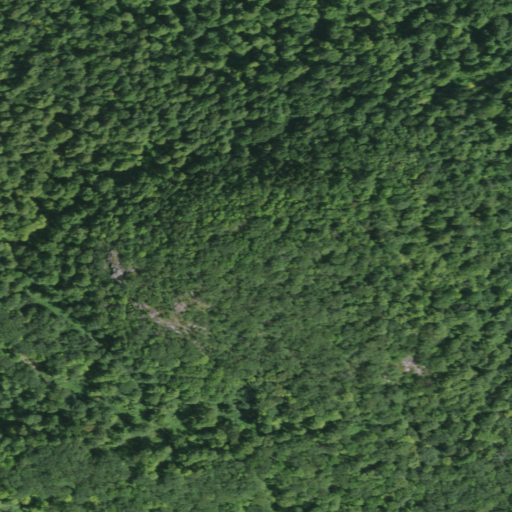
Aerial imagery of mountain in New York named Spruce Mountain containing deciduous forest and evergreen forest